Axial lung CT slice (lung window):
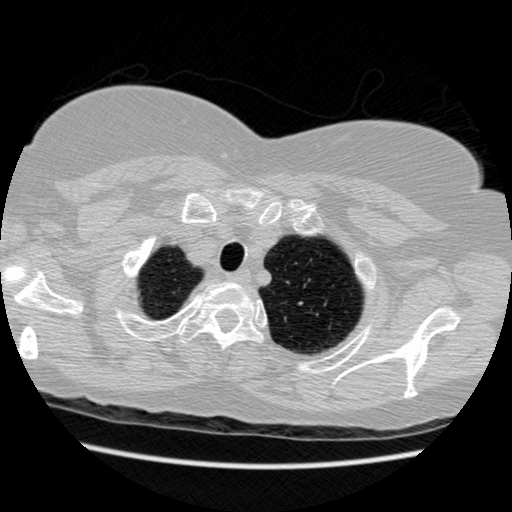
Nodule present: no